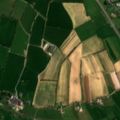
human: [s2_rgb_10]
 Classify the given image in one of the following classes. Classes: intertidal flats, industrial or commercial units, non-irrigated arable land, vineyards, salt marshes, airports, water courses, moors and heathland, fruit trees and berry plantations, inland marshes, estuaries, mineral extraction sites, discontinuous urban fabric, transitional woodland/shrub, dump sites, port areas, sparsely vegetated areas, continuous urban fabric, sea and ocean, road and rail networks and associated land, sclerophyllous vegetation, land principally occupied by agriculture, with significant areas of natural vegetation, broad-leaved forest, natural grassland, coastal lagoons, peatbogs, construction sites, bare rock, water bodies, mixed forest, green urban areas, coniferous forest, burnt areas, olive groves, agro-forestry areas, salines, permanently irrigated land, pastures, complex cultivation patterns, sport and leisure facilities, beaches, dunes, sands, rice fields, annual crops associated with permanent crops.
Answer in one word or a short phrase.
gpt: discontinuous urban fabric, non-irrigated arable land, pastures